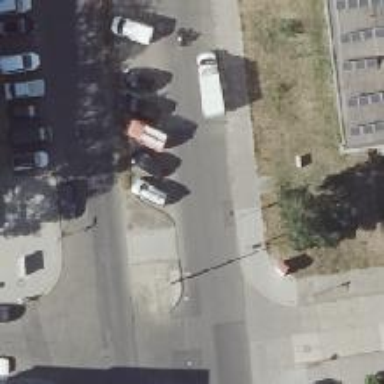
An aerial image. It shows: Unmarked crossing with pedestrian island.